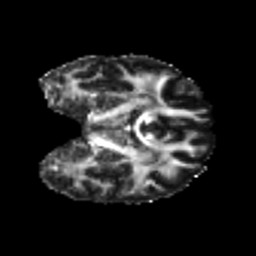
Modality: FA
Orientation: coronal
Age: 20
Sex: male
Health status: healthy
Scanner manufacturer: philips
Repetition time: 7.391 s
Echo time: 0.08599 s